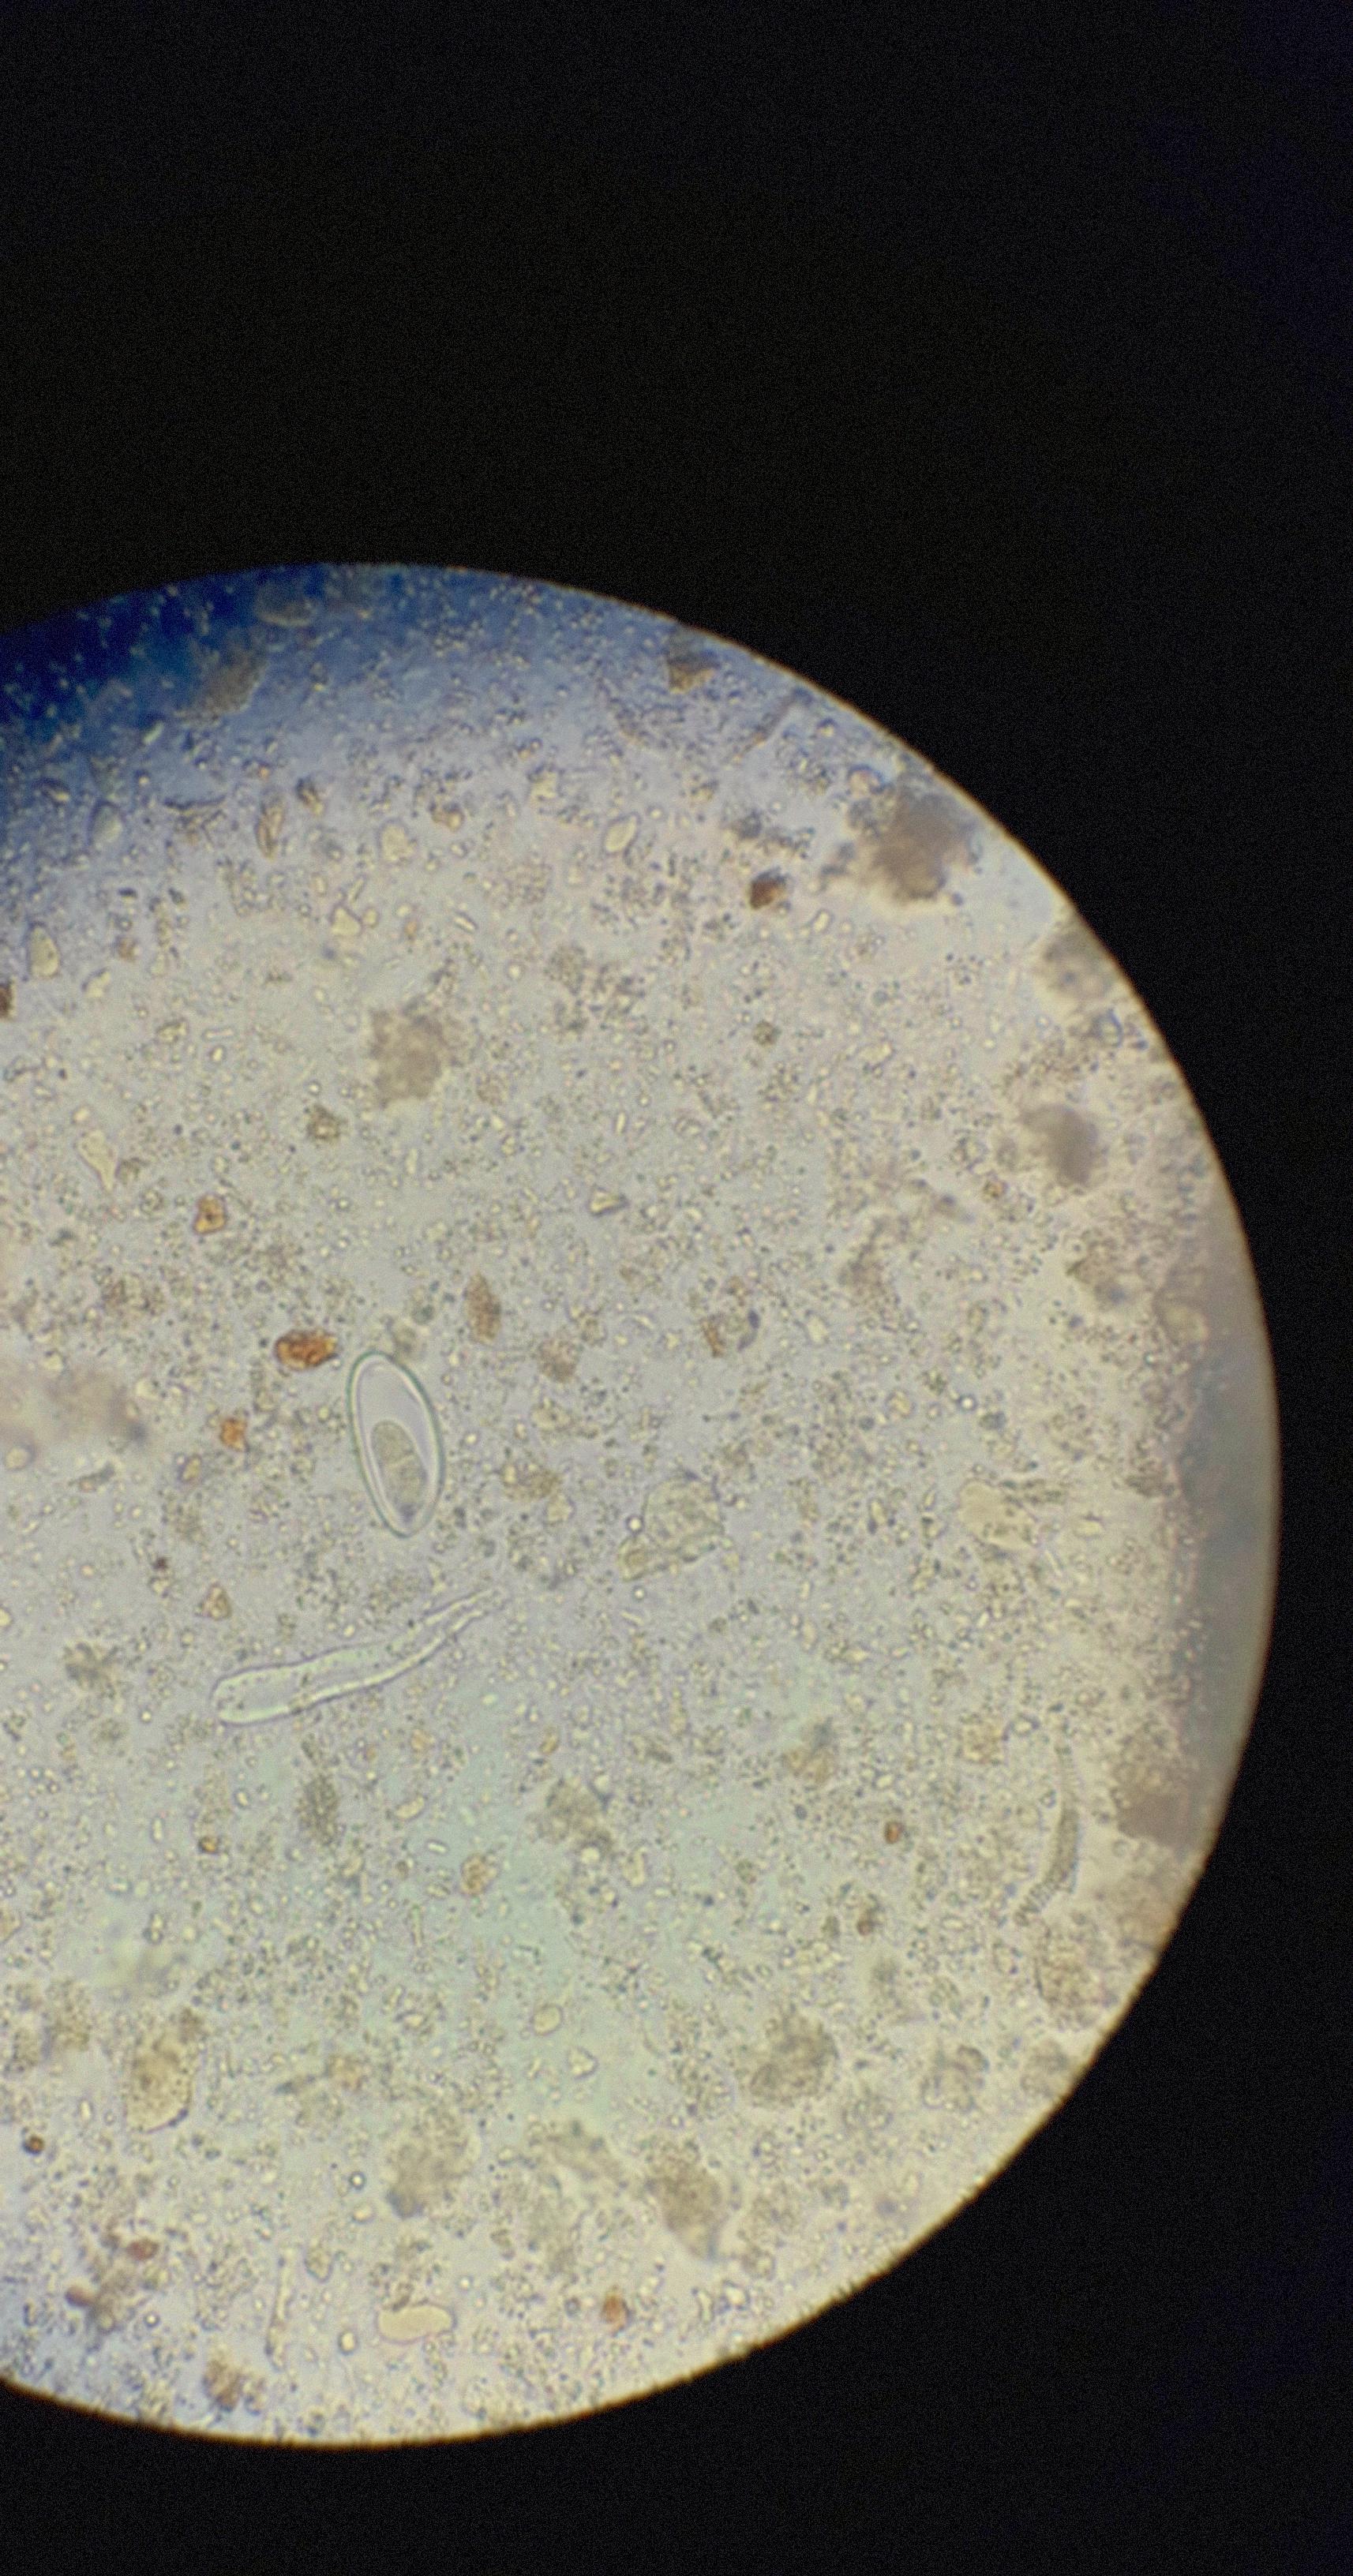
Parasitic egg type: Enterobius vermicularis